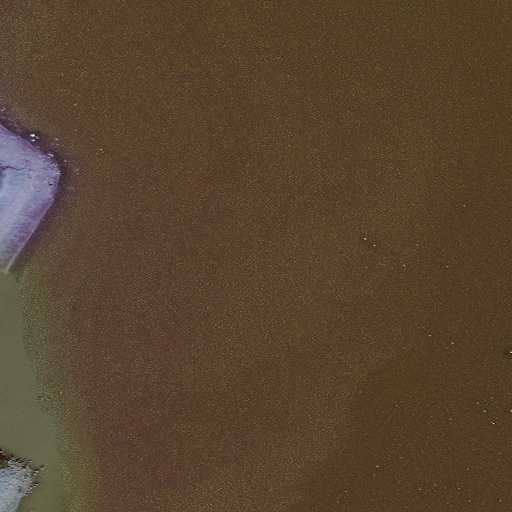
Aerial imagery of cape in Alaska named Black Point containing only unknown